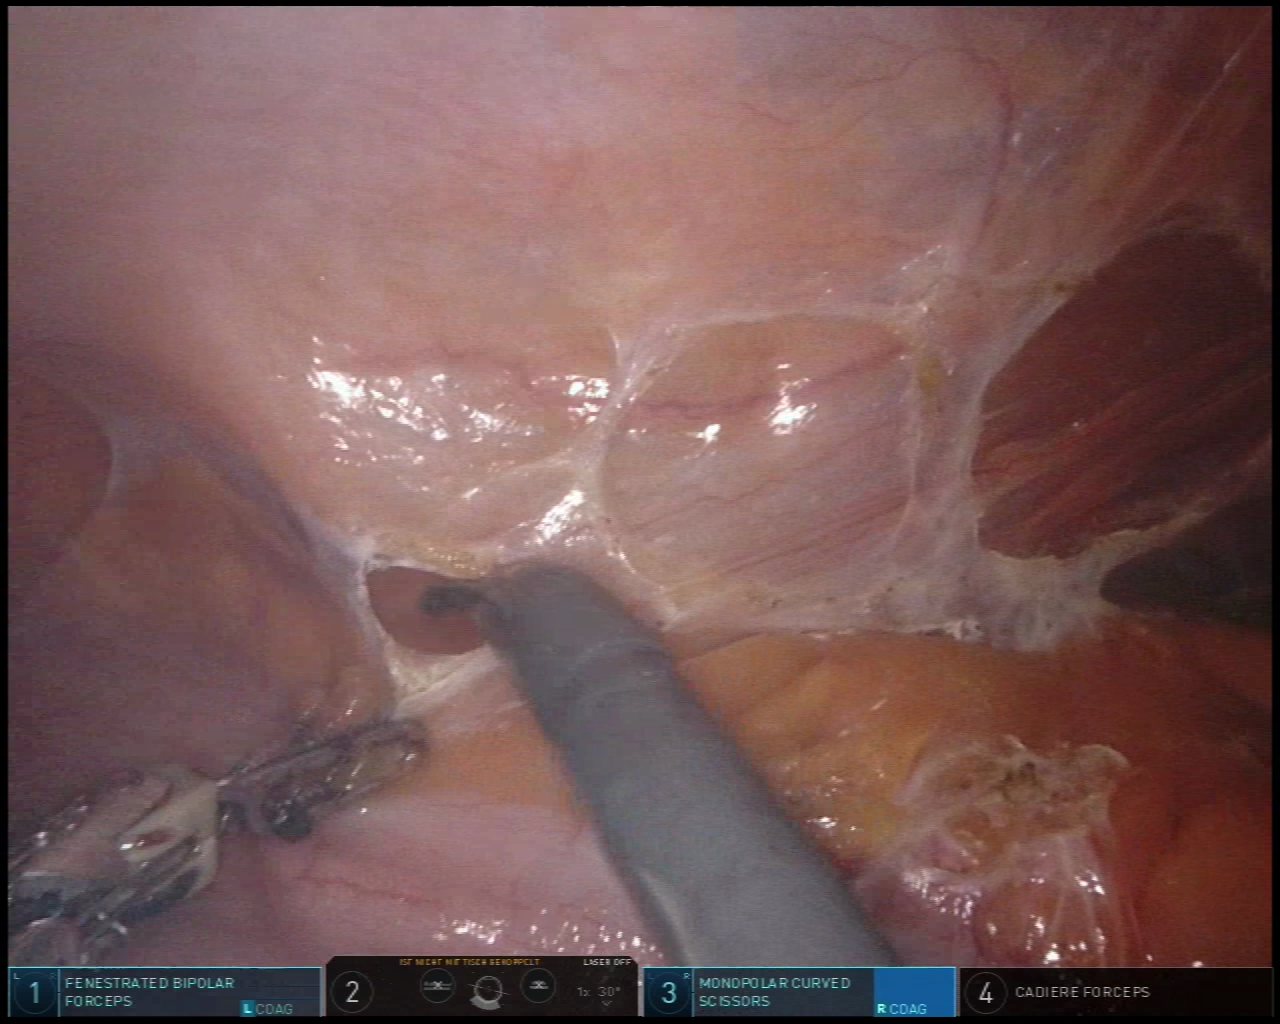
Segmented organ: colon
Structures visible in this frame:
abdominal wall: yes
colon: yes
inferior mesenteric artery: no
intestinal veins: no
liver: no
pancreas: no
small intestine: no
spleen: no
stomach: no
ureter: no
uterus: no
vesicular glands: no